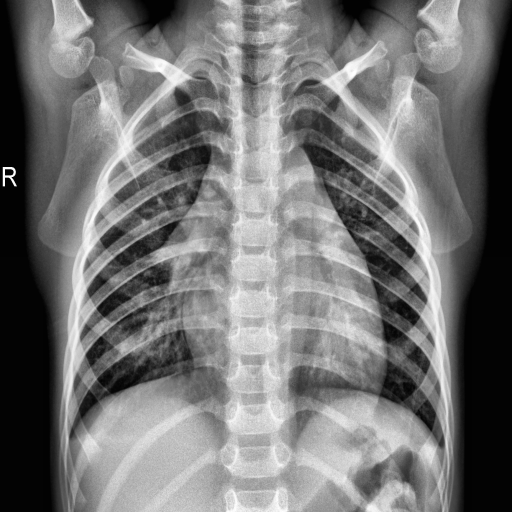
Finding: NORMAL